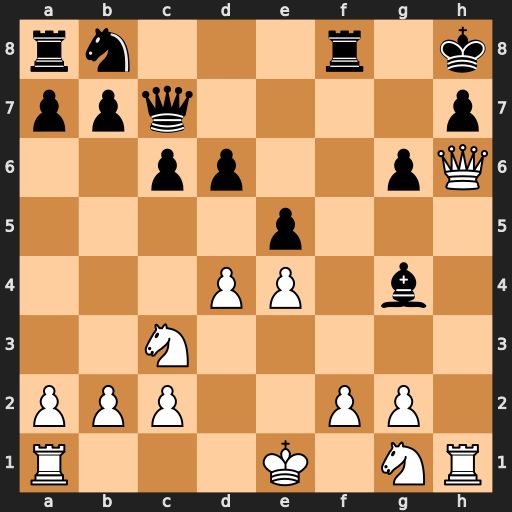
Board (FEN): rn3r1k/ppq4p/2pp2pQ/4p3/3PP1b1/2N5/PPP2PP1/R3K1NR
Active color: w
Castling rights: KQ
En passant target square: -
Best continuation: Qxf8#